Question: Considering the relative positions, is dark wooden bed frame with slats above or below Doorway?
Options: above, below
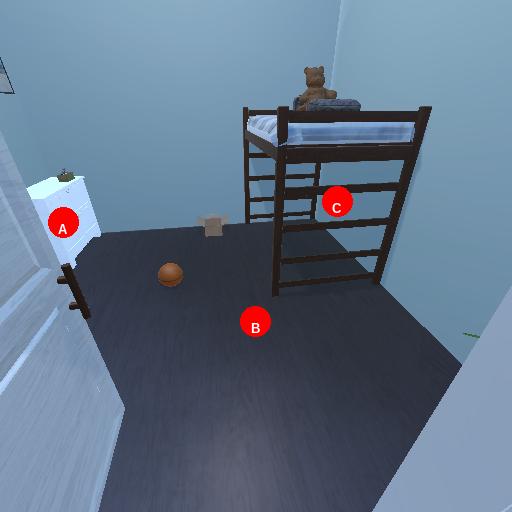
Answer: above